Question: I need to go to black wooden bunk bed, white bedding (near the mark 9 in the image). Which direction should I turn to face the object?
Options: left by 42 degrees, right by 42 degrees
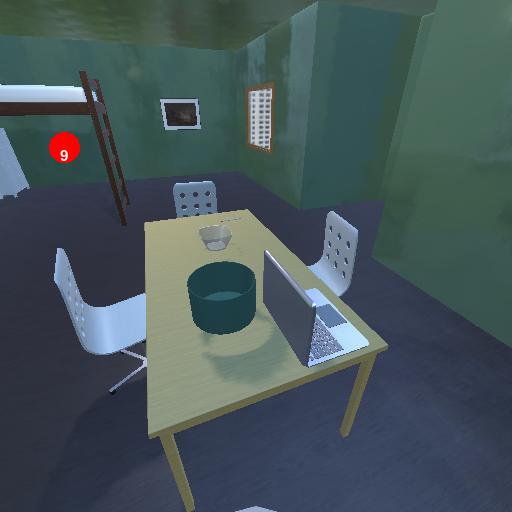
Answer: left by 42 degrees